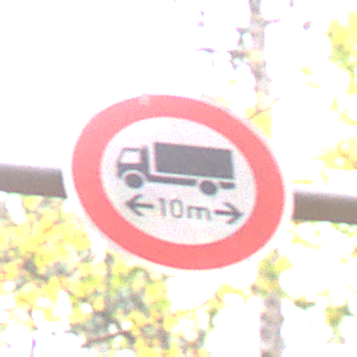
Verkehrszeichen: TatsaechlicheLaenge
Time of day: MorningAfternoon
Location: Outdoor (Nature)
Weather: Overcast
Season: Autumn
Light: Natural